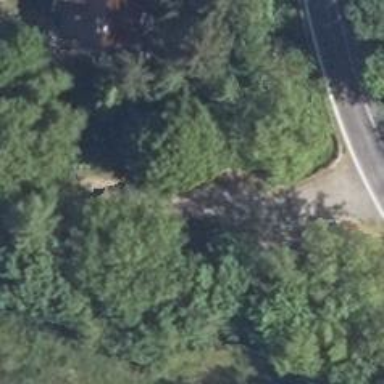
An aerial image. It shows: Emergency access point on the road.